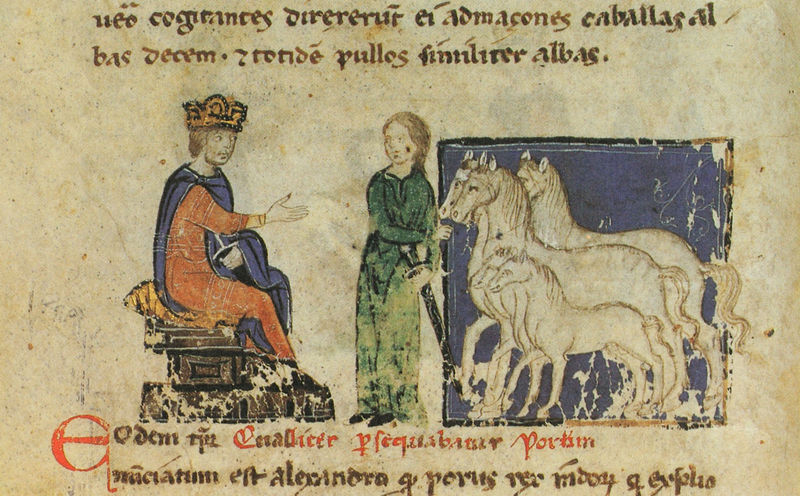
Titel: Alexanderroman
Institution: Leipzig, Stadtbibliothek
Schlagwörter: blau, hand, mann, umhang, weiß, grün, sitzen, frau, geste, kleid, schwarz, zeichnung, blick, rot, tiere, gespräch, rahmen, stehen, fünf, gewand, gold, haare, mantel, sitzend, stehend, krone, pferde, zaumzeug, schrift, sitz, bäuerin, könig, thron, zeigen, buch, initialen, illustration, schwert, text, literatur, buchseite, jüngling, mittelalter, bittsteller, opfer, david, gespann, sitzkissen, quadrat, handschrift, nehmen, latein, fohlen, buchmalerei, alexander, rex, shrift, roman, odem, evangilar, itinirar